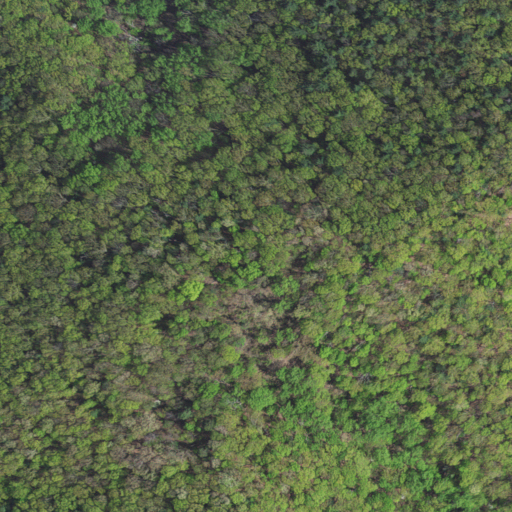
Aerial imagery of mountain in Virginia named Piney Mountain containing deciduous forest, mixed forest, and evergreen forest